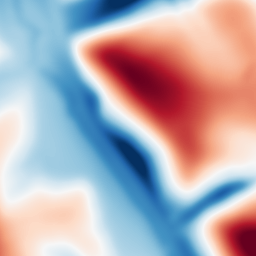
Category: multiscale
Decomposition family: dog
Decomposition parameters: sigma_low: 5
sigma_high: 50
Upsampling method: bicubic
Upsampling parameters: scale: 2
Upsampling scale: 2